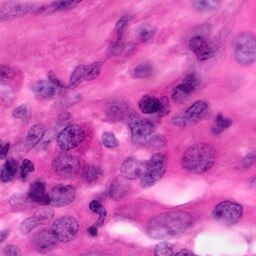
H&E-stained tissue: Pancreatic